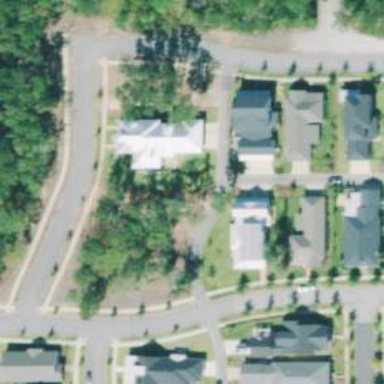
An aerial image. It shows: Alleyway designated as service road.